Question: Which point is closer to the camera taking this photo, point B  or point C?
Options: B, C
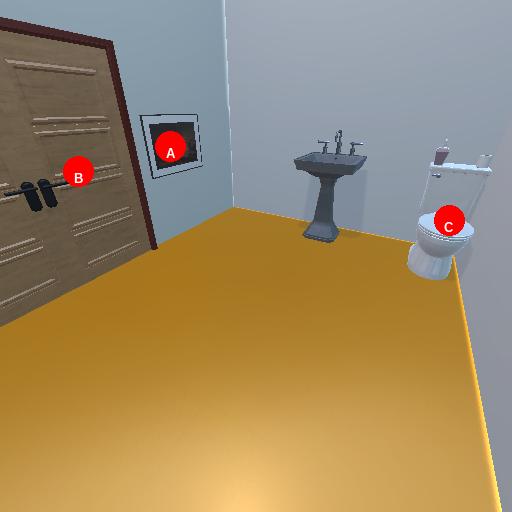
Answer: B